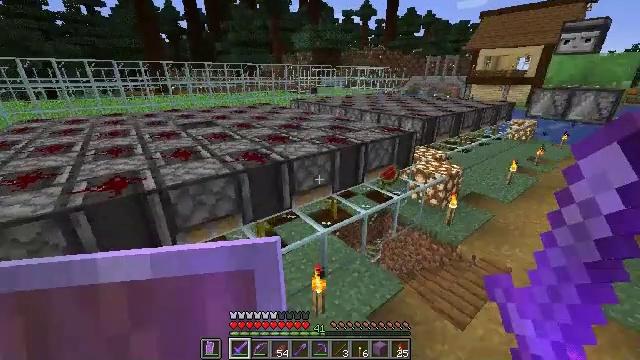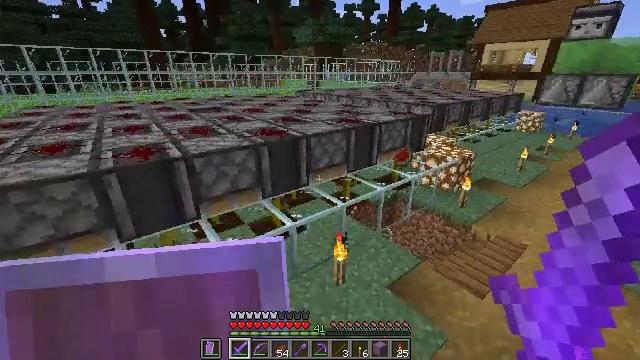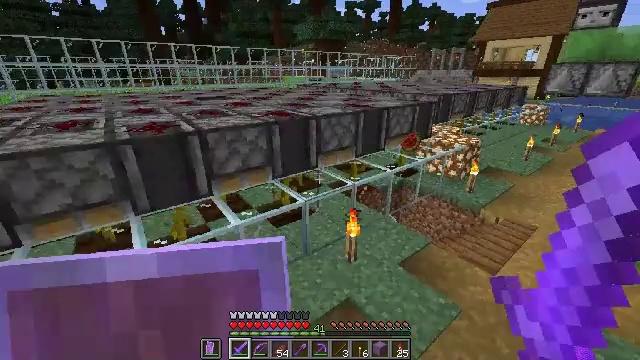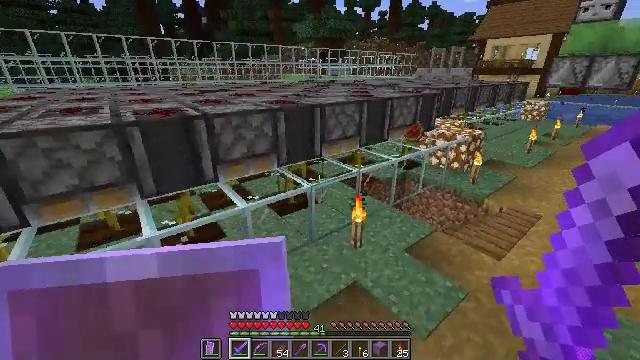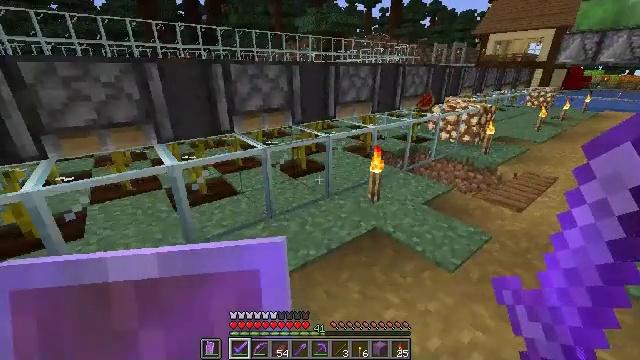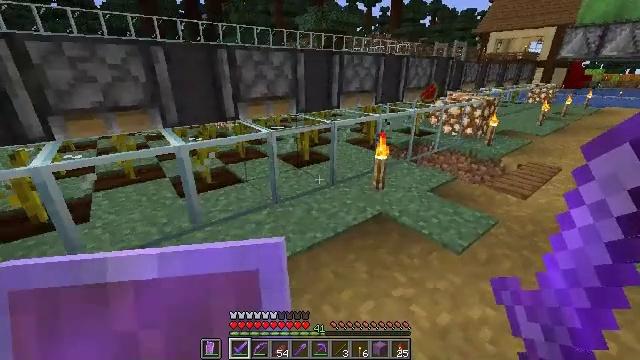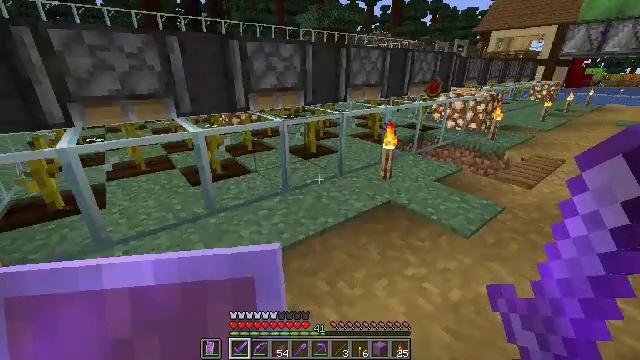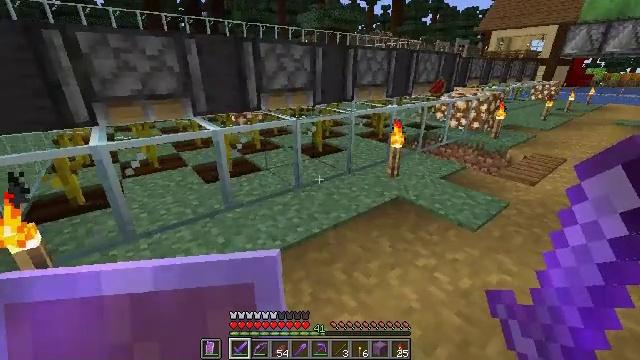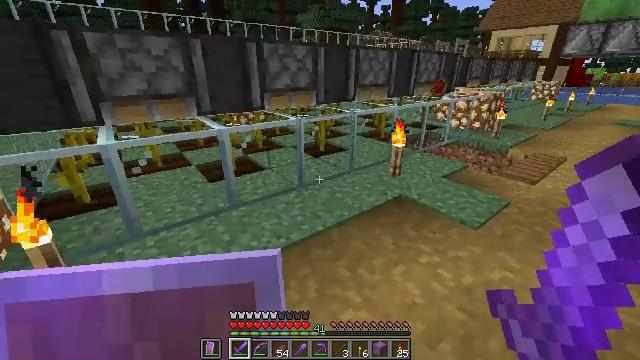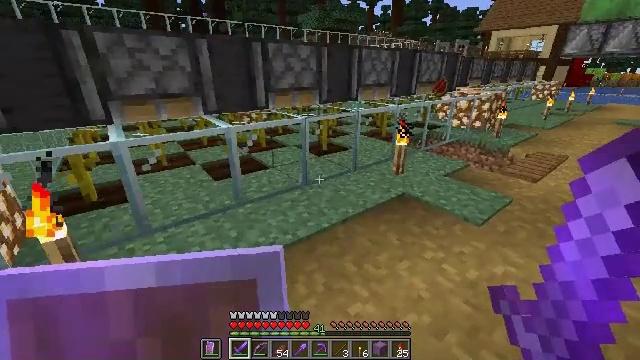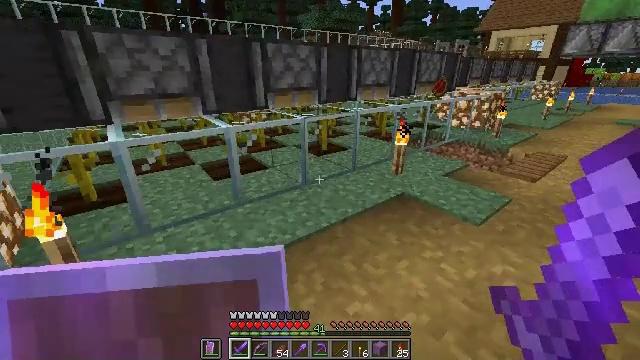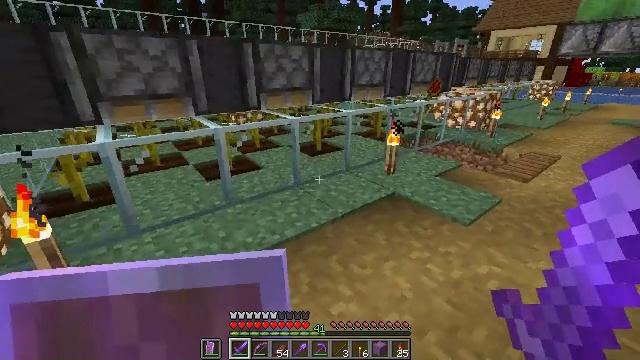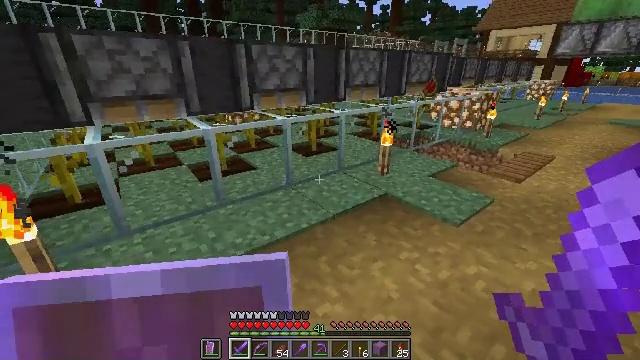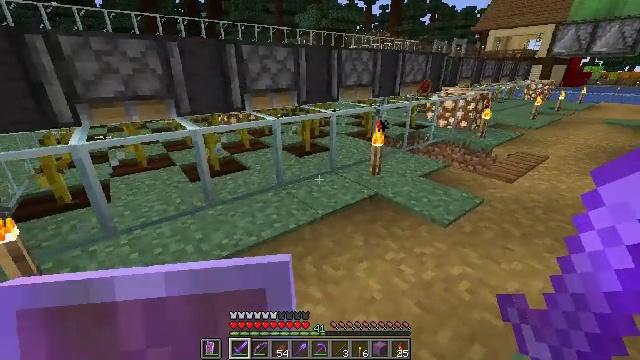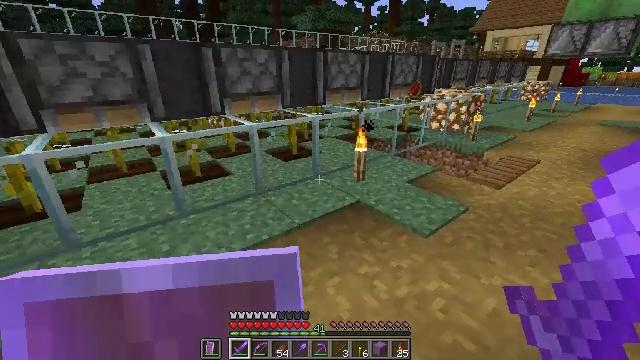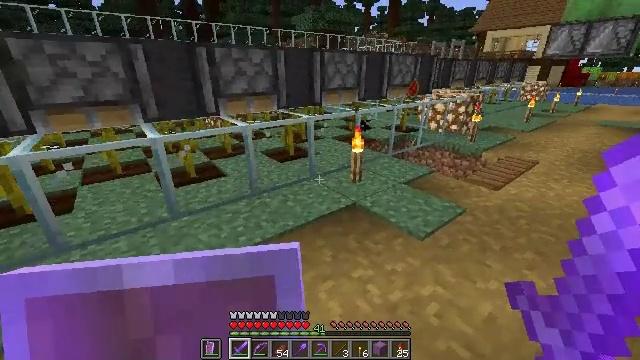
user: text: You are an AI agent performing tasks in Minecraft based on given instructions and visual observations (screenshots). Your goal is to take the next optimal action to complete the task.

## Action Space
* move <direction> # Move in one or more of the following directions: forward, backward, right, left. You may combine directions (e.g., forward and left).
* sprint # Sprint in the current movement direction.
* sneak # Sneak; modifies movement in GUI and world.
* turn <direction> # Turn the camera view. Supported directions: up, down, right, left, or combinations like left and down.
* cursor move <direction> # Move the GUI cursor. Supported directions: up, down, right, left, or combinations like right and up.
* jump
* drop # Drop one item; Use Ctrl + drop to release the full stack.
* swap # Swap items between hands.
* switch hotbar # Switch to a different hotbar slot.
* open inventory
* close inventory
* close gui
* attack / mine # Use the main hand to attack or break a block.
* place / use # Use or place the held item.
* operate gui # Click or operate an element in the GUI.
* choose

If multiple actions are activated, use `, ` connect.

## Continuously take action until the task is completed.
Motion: motion action
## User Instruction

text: Pick up the dandelion.
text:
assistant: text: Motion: no_op
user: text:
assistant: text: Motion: no_op
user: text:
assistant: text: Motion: no_op
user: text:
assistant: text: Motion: no_op
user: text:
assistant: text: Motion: no_op
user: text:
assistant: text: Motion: no_op
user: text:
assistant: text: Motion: no_op
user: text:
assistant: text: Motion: no_op
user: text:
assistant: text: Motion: no_op
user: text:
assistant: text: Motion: move right
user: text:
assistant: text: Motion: move right
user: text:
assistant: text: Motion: move right
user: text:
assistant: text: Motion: move forward and move right
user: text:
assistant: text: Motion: move forward and move right
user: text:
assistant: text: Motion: move forward and move right
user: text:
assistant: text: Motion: move forward and move right
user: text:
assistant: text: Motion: move forward and move right
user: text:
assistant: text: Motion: move forward and move right
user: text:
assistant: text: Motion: move forward and move right, turn left
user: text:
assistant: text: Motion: move forward and move right, turn left
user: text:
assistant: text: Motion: move forward, turn left
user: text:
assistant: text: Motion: move forward
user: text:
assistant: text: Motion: move forward
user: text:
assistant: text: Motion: move forward
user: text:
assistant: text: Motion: move forward and move right
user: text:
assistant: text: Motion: move forward and move right
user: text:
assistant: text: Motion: move forward and move right
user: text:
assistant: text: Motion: move forward and move right
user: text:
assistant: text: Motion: move forward and move right, turn left
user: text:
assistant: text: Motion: move forward and move right